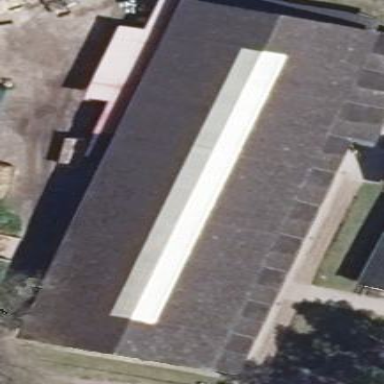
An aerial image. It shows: Stable building.